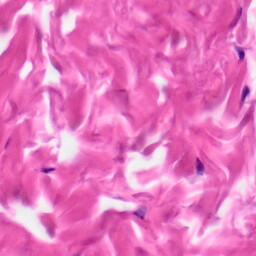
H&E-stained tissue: Skin